Question: Here is my error in swift 3.0
Cannot convert value of type '(_, NSError?) -> Void' to type 'GMSAutocompletePredictionsCallback' (aka '(Optional<Array<GMSAutocompletePrediction>>, Optional<Error>) -> ()')' in coercion
Here is my code

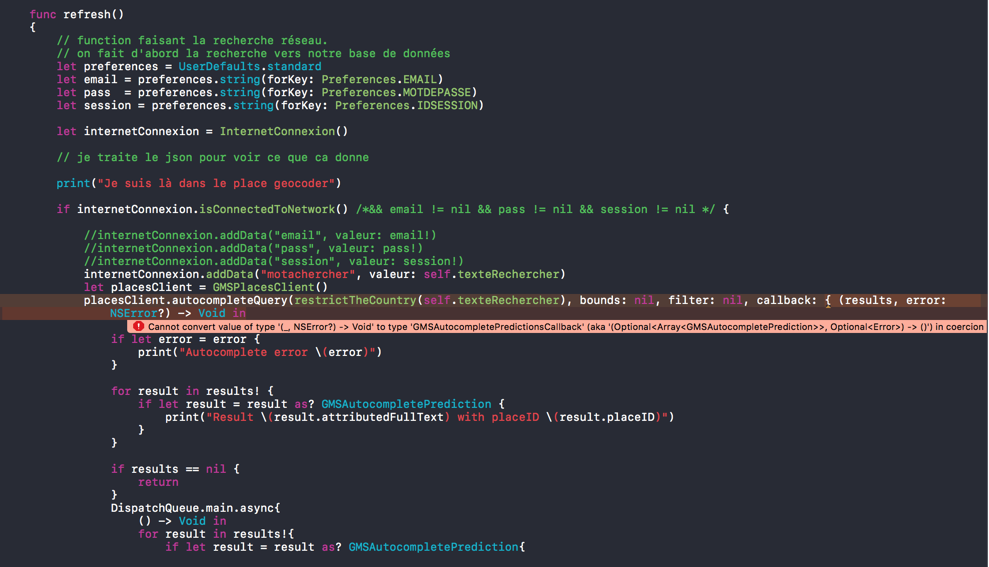
Answer: The error is saying that 'GMSAutocompletePredictionsCallback' contains object of 'Error' type not 'NSError', As of in Swift 3 you need to use 'Error' instead of 'NSError', so just simply change your error type to 'Error?' instead of 'NSError?'.